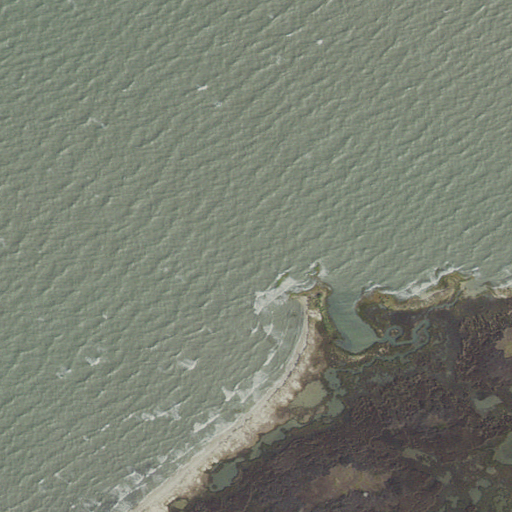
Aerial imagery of cape in Virginia named Bluff Point containing open water and herbaceous wetlands